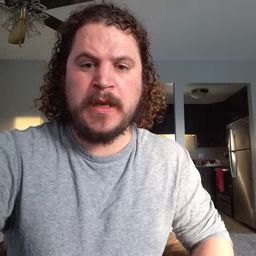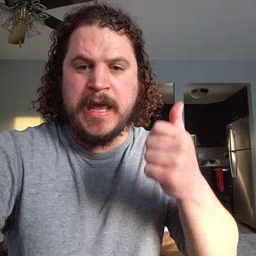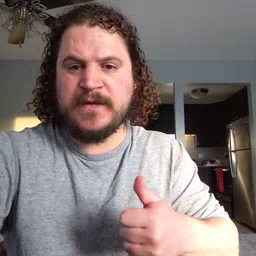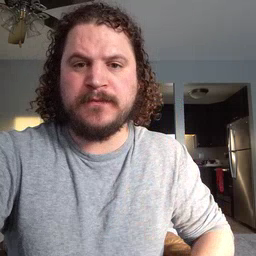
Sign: every